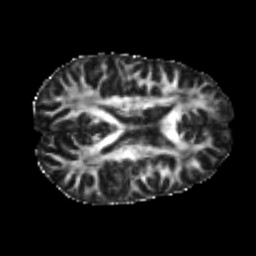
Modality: FA
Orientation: axial
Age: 21
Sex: male
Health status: healthy
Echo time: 0.074 s